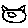
Label: cat